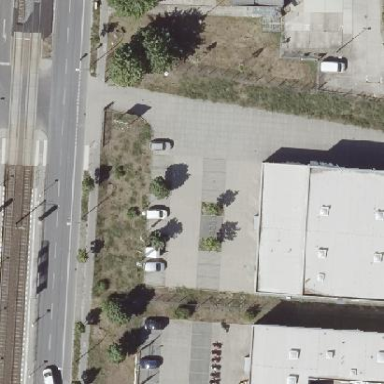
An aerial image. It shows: Street side parking area.